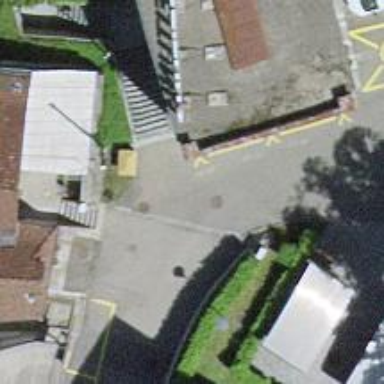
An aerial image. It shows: Road with steps.